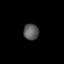
Tissue: lung
Cell type: Epithelial cells
Senescence score: 0.181
Nuclear area (px): 241
Mean DAPI intensity: 90.622